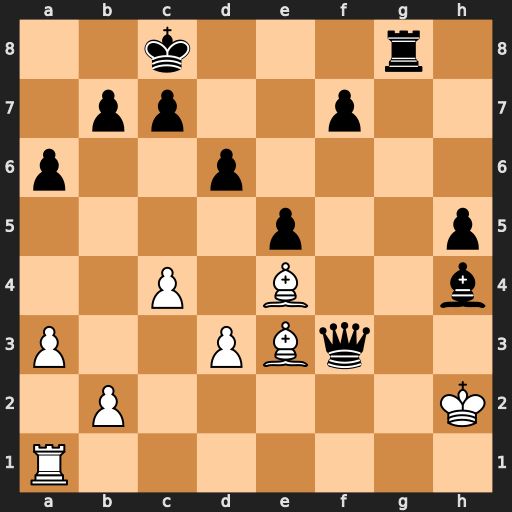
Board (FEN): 2k3r1/1pp2p2/p2p4/4p2p/2P1B2b/P2PBq2/1P5K/R7
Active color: w
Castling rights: -
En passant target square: -
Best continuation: Bxf3 Rg3 Rf1